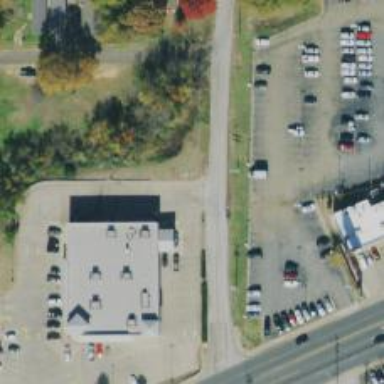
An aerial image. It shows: Pharmacy providing healthcare services.